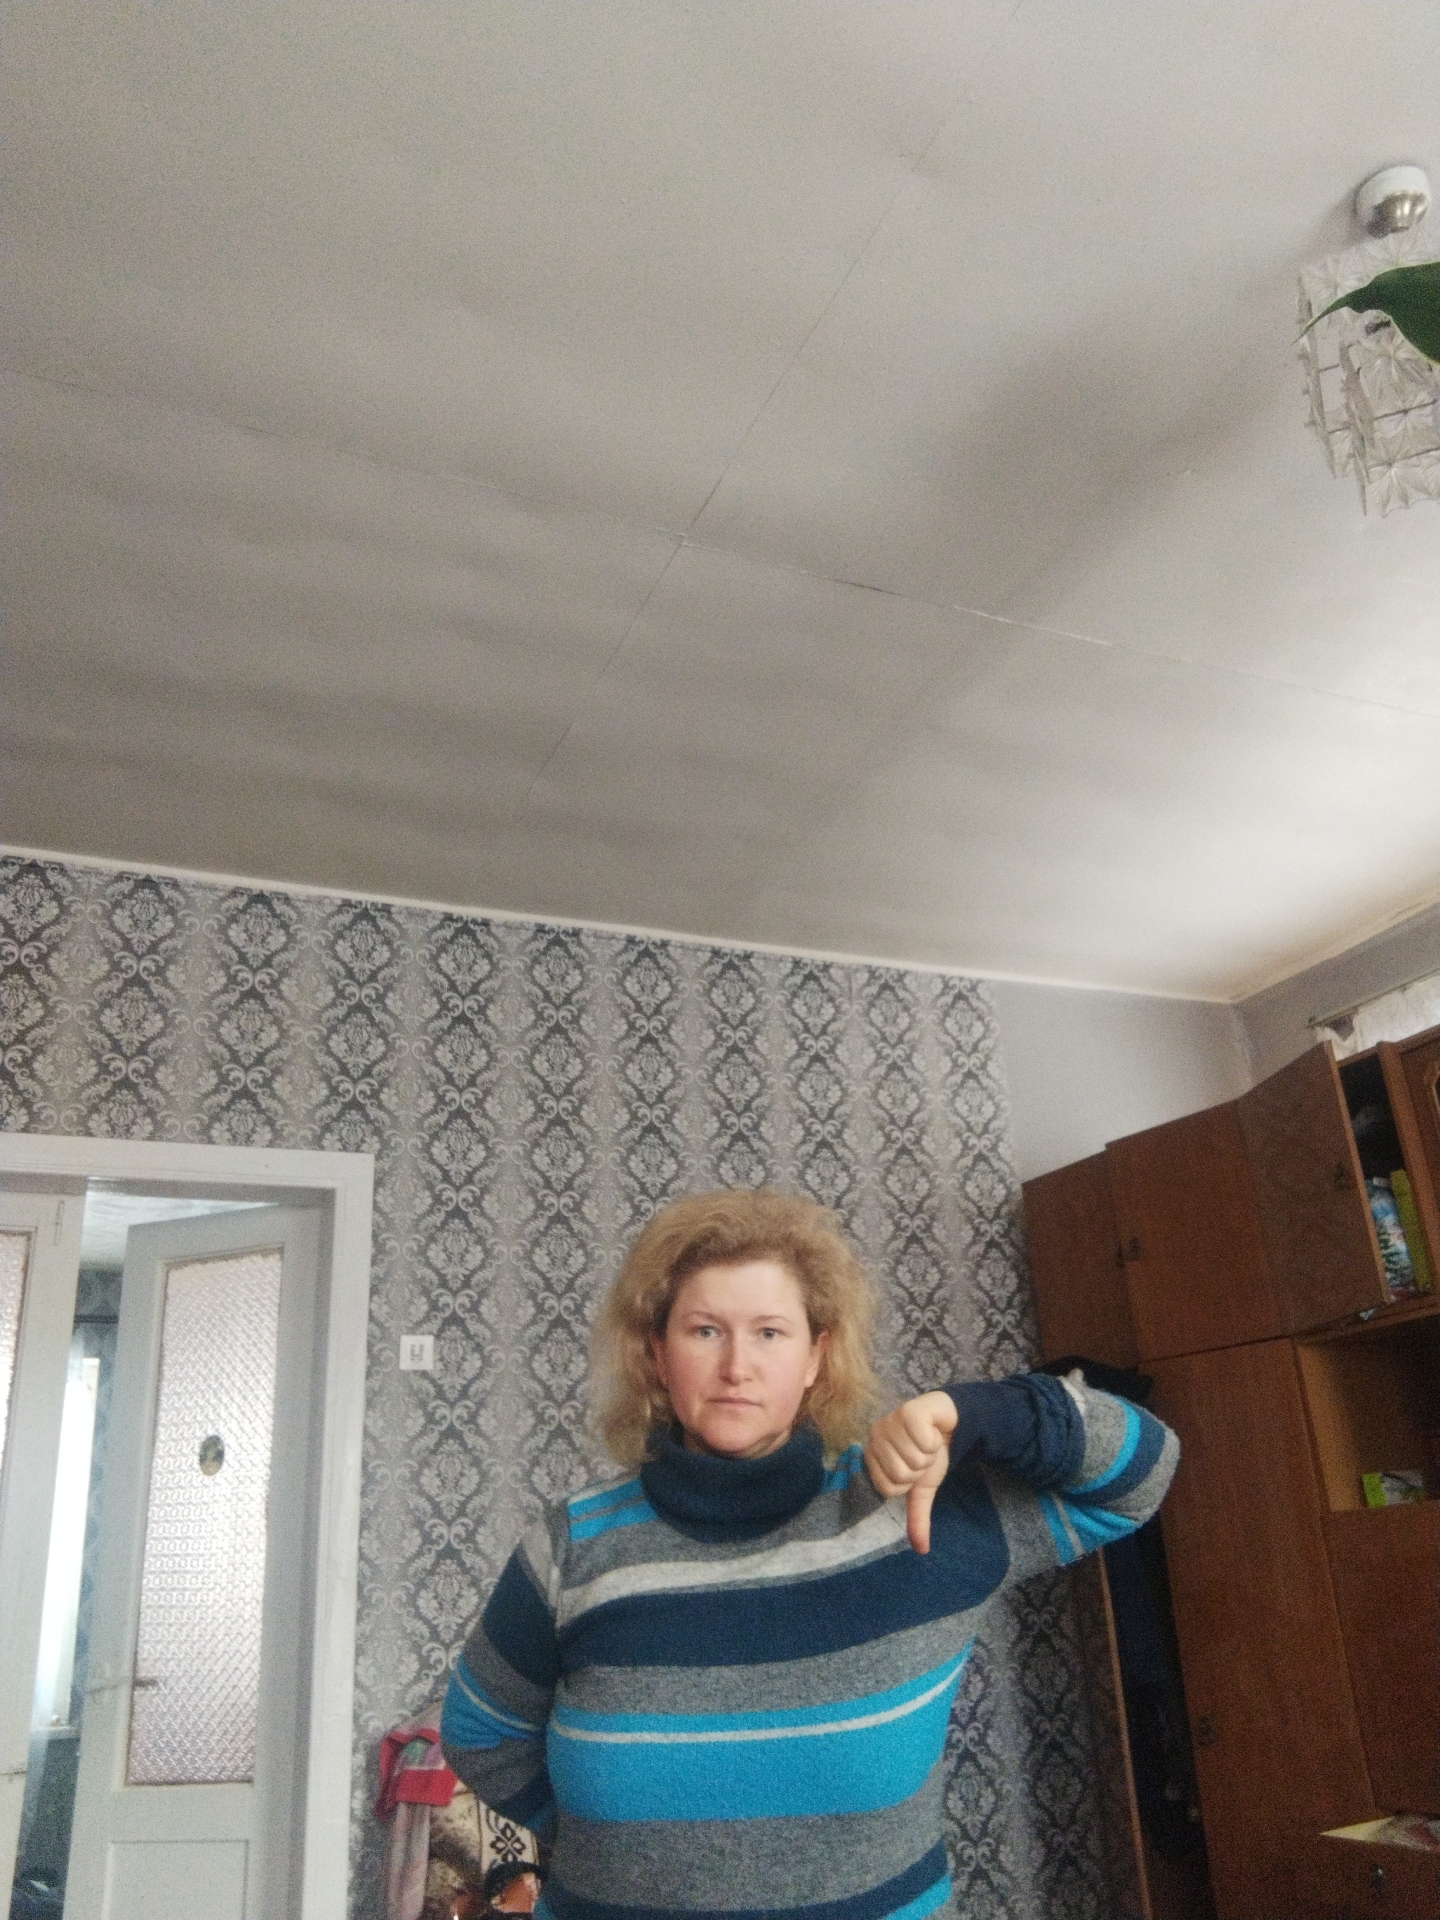
Label: noise